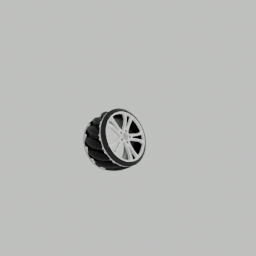
Label: mechanical